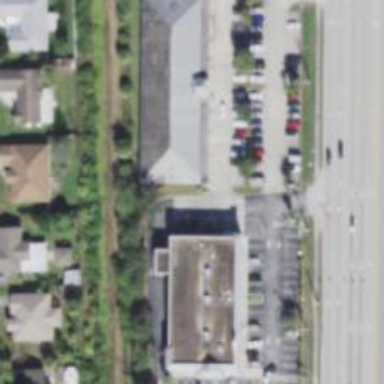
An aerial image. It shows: Healthcare center.